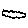
Label: cloud